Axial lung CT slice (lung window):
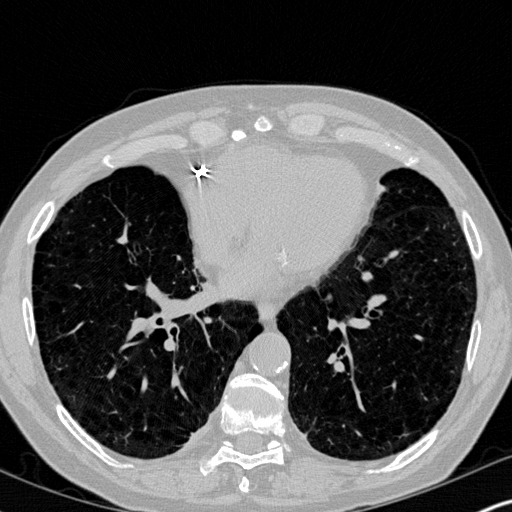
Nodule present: no